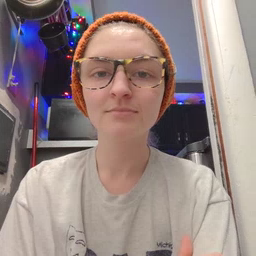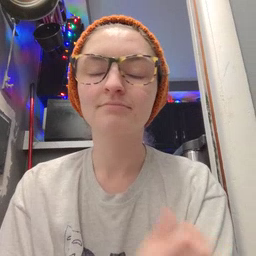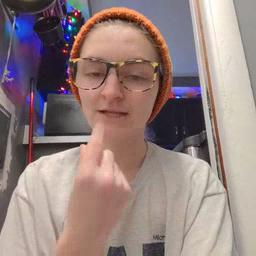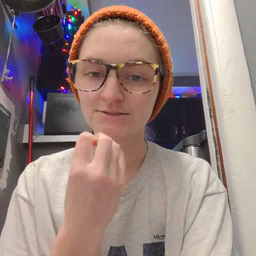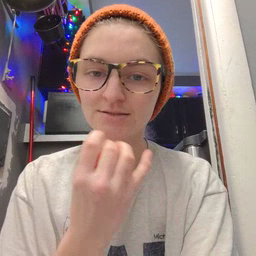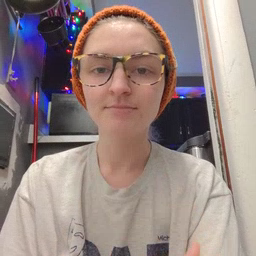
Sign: snack